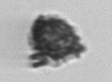
Label: Syracosphaera_pulchra